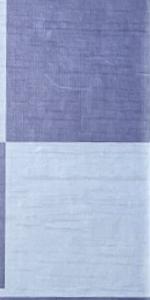
Label: Empty